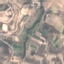
Land use / land cover: PermanentCrop